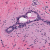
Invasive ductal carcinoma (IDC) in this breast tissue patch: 0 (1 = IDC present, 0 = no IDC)